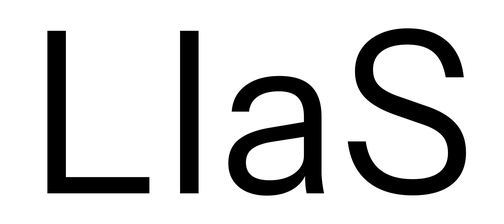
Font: InstrumentSans_Regular